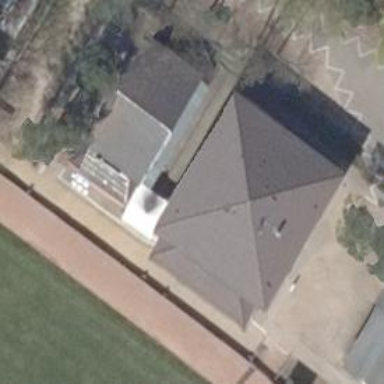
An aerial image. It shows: Sports centre building.